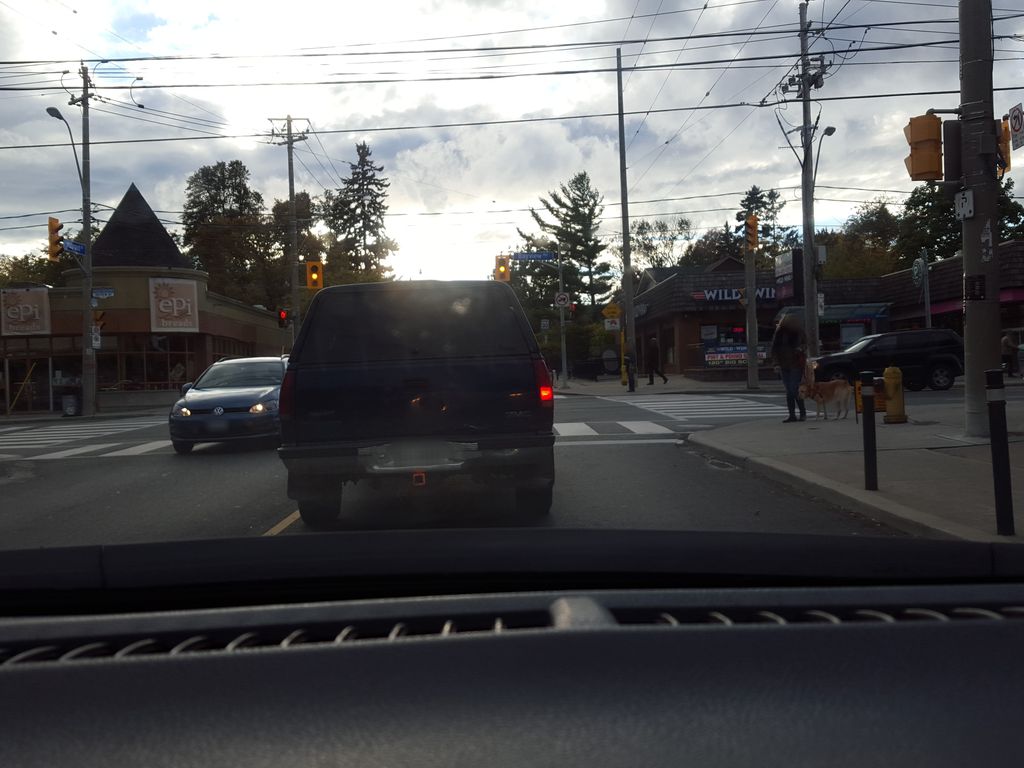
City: toronto